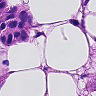
Metastatic tissue present: yes